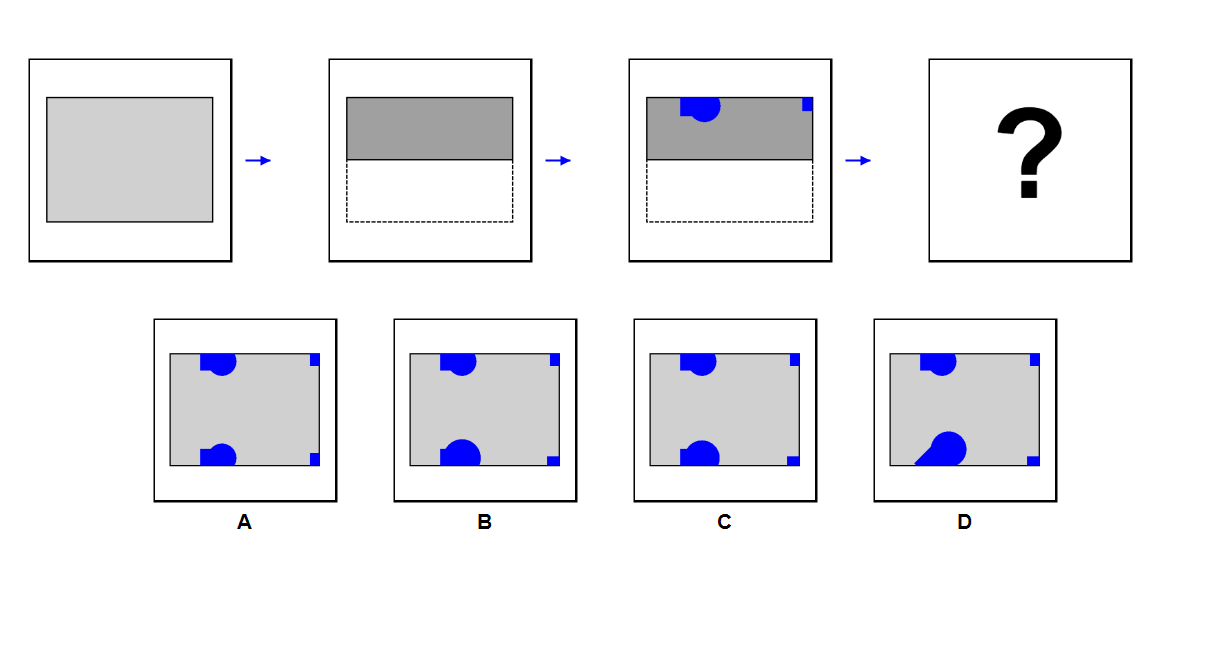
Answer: A